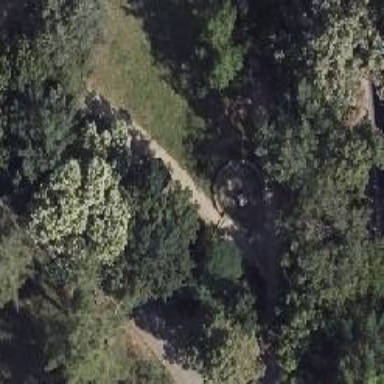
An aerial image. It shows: Fountain.